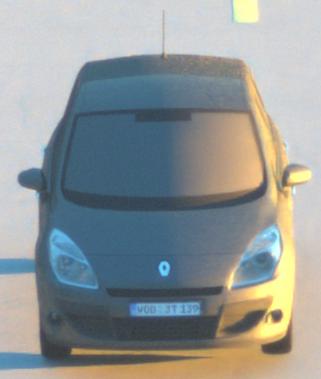
Make: Renault
Model: Scénic 1.6 16V 110
Detailed model: Scénic (III)
Model produced from: 2009/06
Model produced until: 2010/08
Doors: 5
Color: gray
Road condition: dry road
Daytime: sunrise or sunset
Contrast: medium contrast